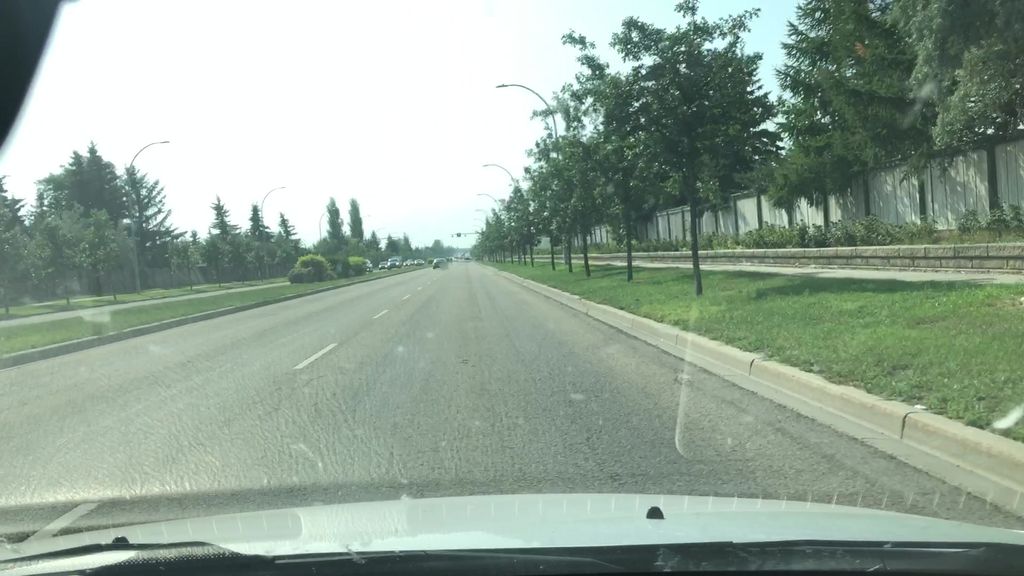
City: edmonton